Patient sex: F
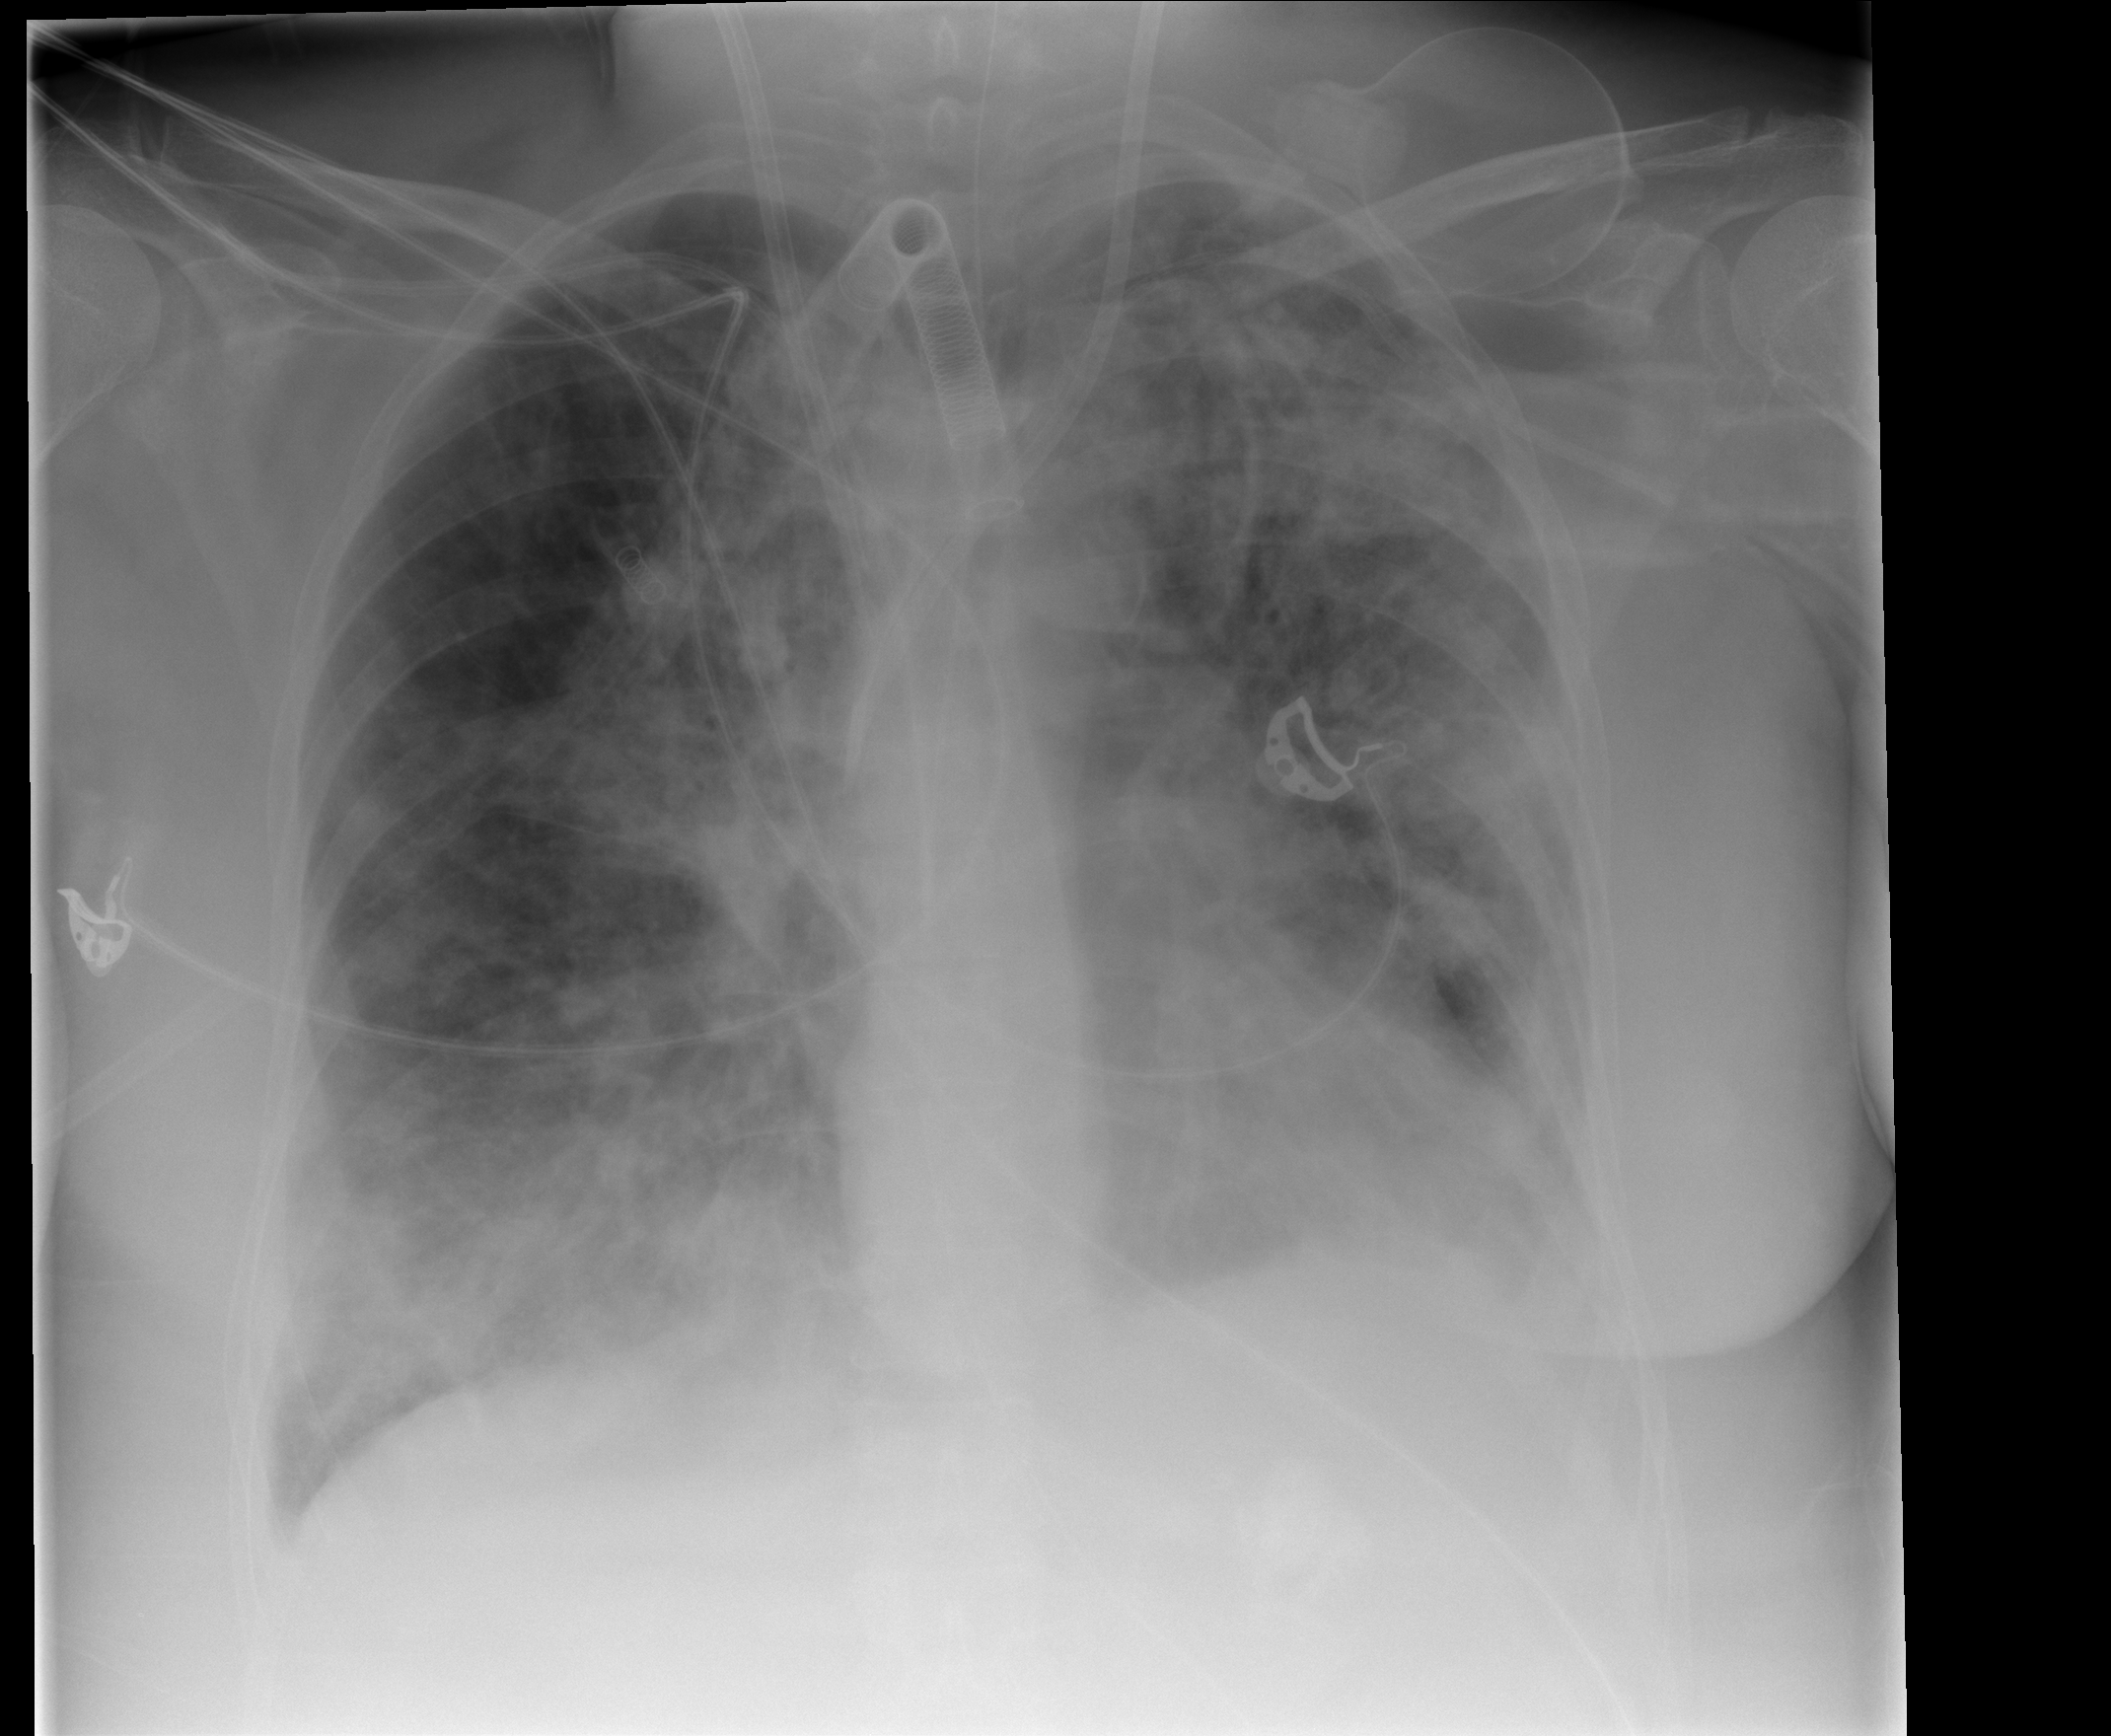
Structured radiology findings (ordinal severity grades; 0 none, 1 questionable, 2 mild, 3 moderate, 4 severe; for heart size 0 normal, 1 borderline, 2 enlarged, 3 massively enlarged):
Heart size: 0
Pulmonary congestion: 2
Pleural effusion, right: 2
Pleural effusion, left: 2
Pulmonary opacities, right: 3
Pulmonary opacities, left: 3
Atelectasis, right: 2
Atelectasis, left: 2